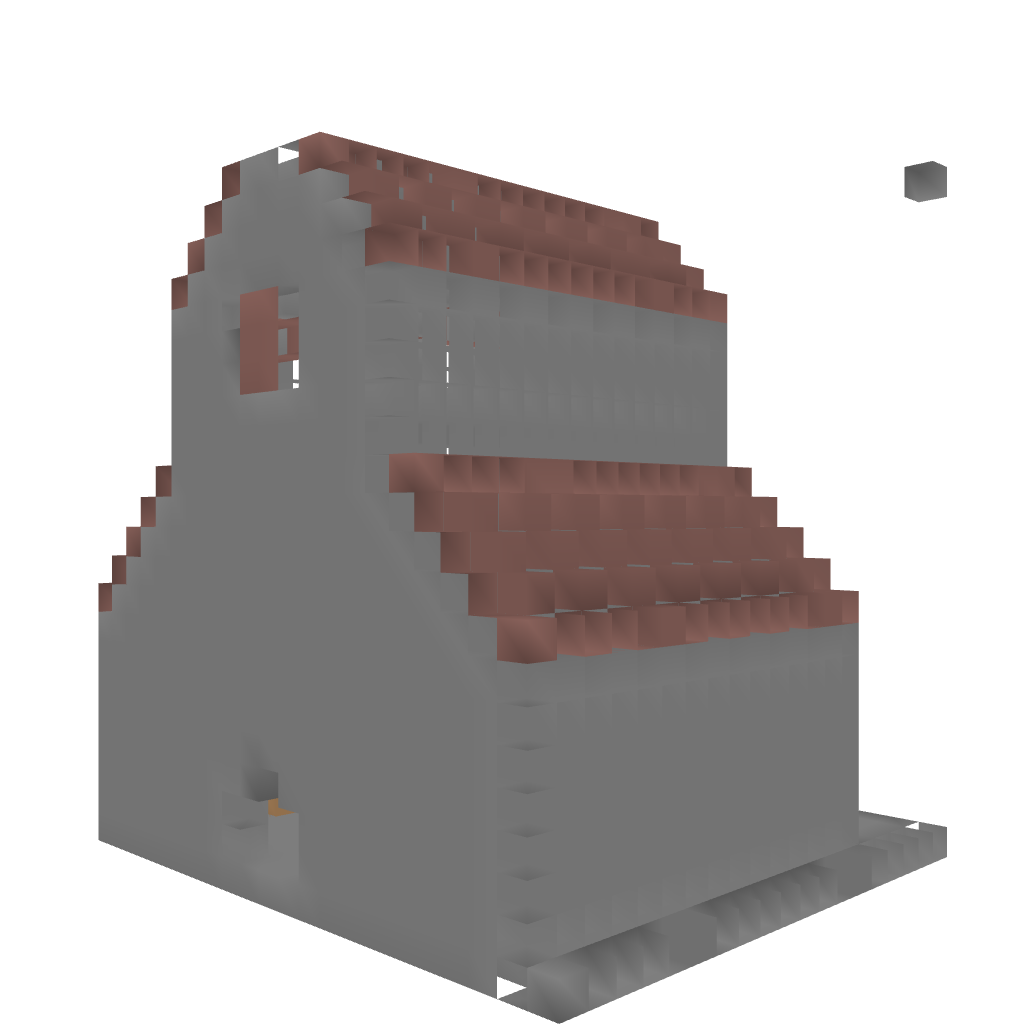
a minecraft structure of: Barn - By Cybersneeze good quality